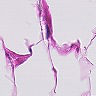
Metastatic tissue present: no